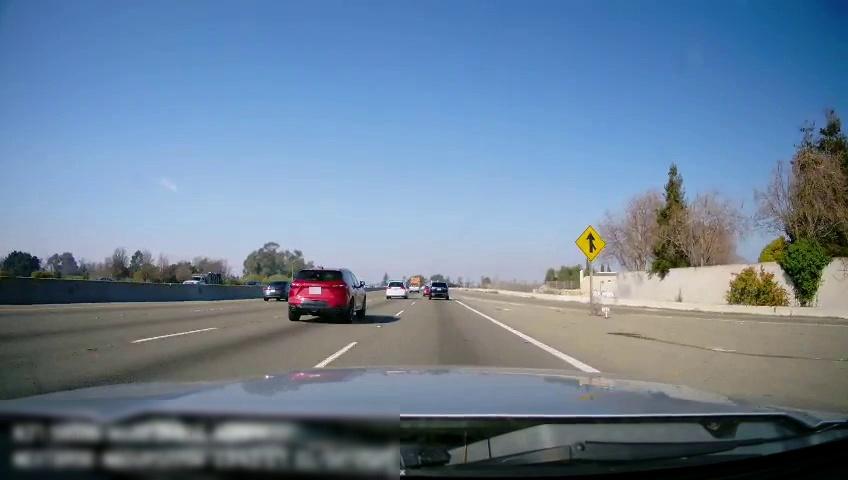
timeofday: Day
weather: Sunny
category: Drivable Space
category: Vehicles | SUV
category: Vehicles | SUV
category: Vehicles | SUV
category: Vehicles | Car
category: Vehicles | Bus
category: Lanes | Alternate Lane
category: Lanes | Alternate Lane
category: Lanes | Alternate Lane
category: Lanes | Alternate Lane
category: Traffic | Signs